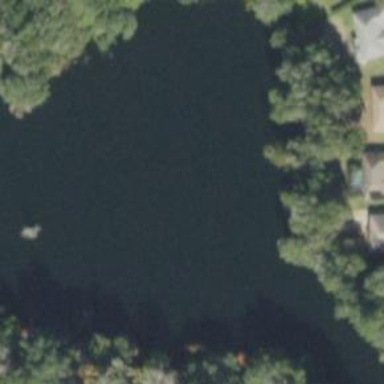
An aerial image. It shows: Beautiful lake surrounded by nature.